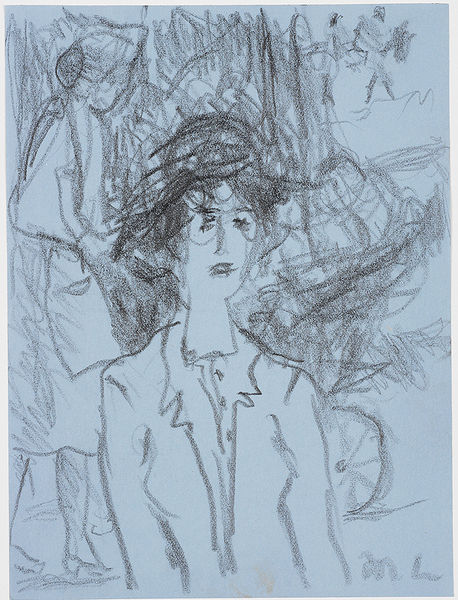
Titel: Female Head
Künstler: Mikhail Larionov
Standort: Amherst (Massachusetts, USA)
Institution: Mead Art Museum, Amherst College
Schlagwörter: blue, crowd, hat, people, white, women, black, blouse, bun, dress, face, female, figures, grey, hair, ladies, modern, nose, old, painting, portrait, woman, picture, sad, sky, girl, young, eyes, suit, drawing, black and white, color, cap, coat, mouth, buttons, glasses, illustration, line, sketch, walking, french, jacket, pen, bike, abstract, outside, person, city, human, park, vest, cart, draft, walk, art, shoe, shoes, study, pencil, draw, legs, lines, apron, carriage, horse, lips, rough, charcoal, crayon, paint, ghost, fashion, shirt, het, surrealism, wheel, scribble, spectacles, wheelbarrow, chaos, sadness, shopping, bicycle, bag, old lady, hait, graphite, lapels, heels, sktech, curvy, doodle, charcol, scratch, line drawing, squiggle, initials, bad, quick, scribbles, high heels, abstractism, pram, purse, j, womna, m. l., gloom, stroller, perambulator, scribbling, ldress, scibble, postmodernism, jagu, dra, m l, bloude, charcoil